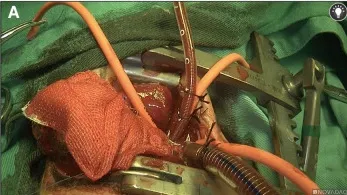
Surgical procedures. Central venoarterial (VA) ECMO with right atrial cannulation for venous drainage and aortic return cannulation was used. We isolated the azygos vein, and ,doubly ligated.
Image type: medical_photograph (other_medical_photograph)